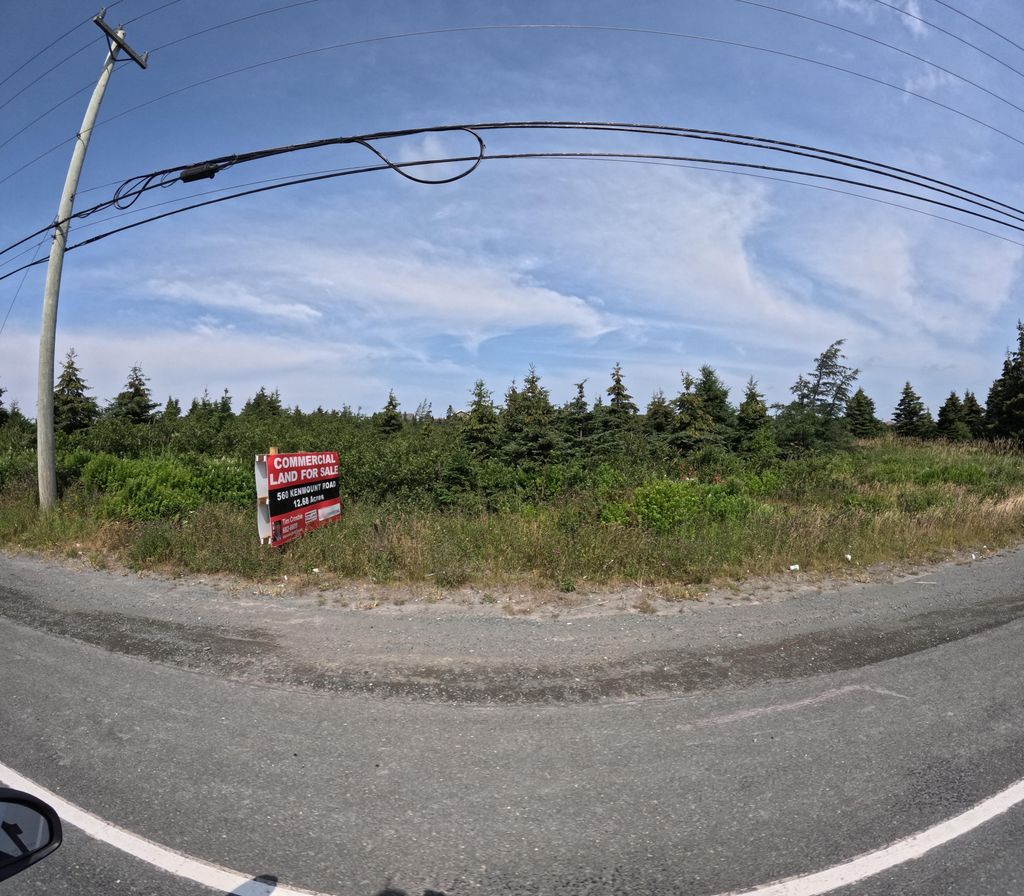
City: st_johns